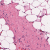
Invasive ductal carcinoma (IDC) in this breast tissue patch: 0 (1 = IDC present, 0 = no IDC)